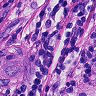
Metastatic tissue present: no